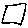
Label: square